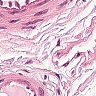
Metastatic tissue present: no